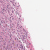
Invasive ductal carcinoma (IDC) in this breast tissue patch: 0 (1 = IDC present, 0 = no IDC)